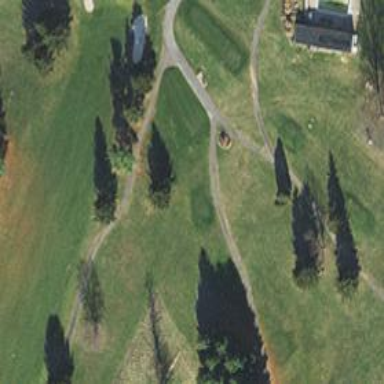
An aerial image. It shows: Golf tee.